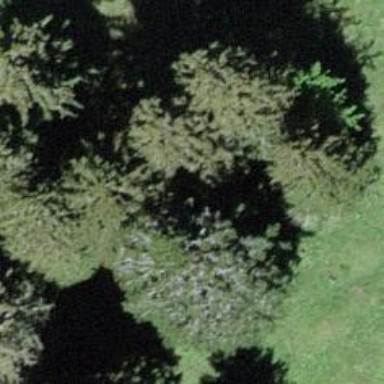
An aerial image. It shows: Needle-leaved tree in its natural environment.